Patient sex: F
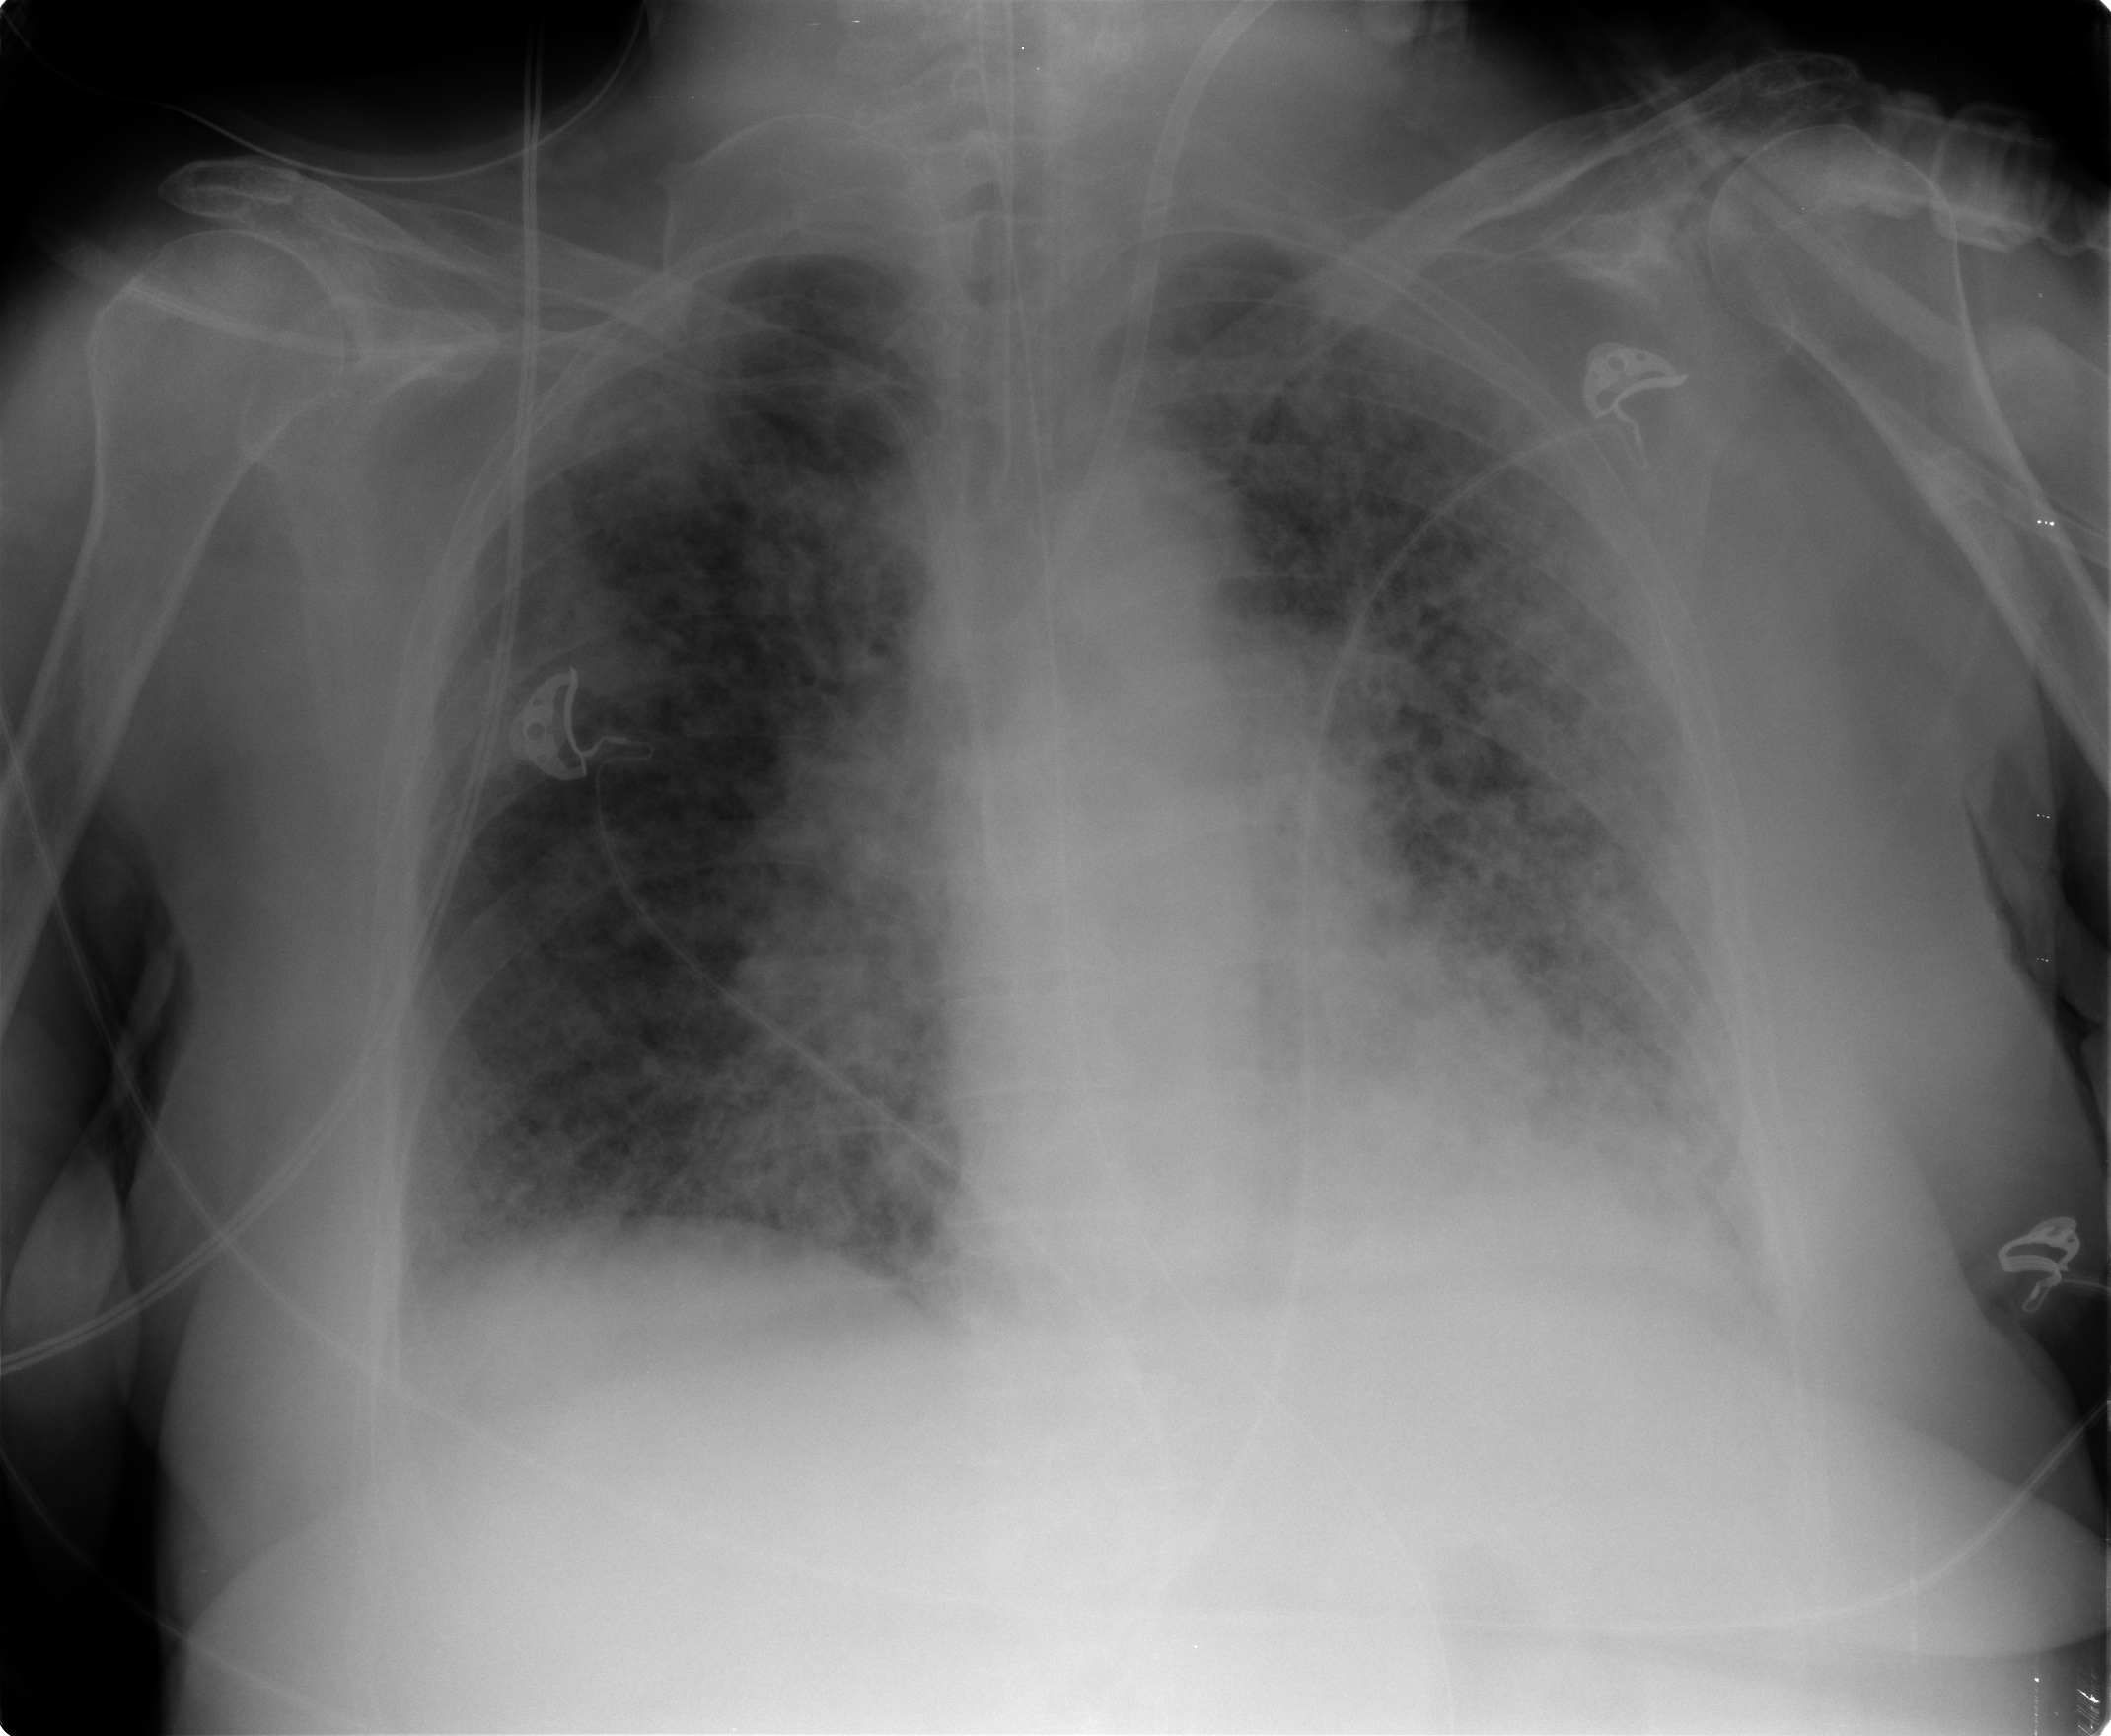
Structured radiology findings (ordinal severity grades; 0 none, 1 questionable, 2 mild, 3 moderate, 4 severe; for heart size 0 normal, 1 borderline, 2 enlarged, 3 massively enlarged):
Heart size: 1
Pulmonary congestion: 1
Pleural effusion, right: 1
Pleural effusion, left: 2
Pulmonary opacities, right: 2
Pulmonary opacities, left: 3
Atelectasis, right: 2
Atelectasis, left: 1